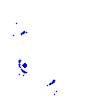
Particle: kaon